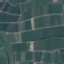
Label: PermanentCrop